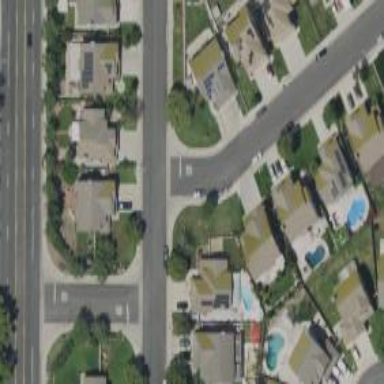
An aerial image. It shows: Residential road.